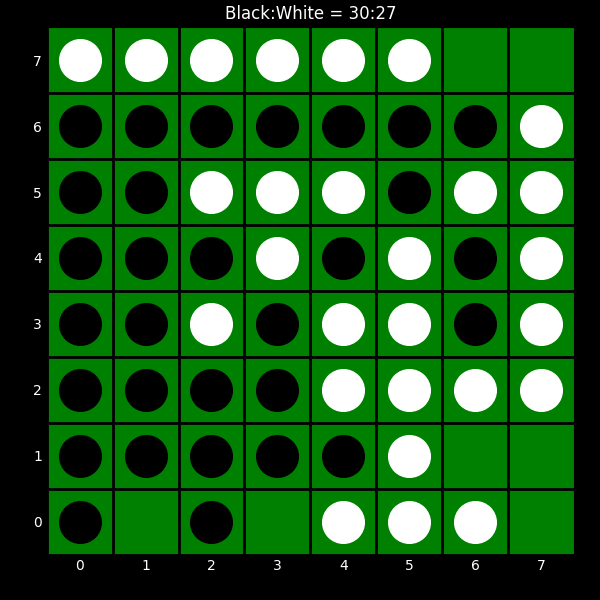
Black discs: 30
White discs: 27